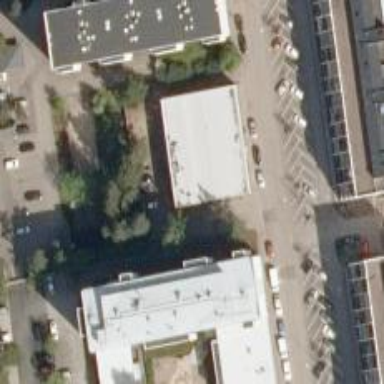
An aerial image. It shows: Kindergarten.